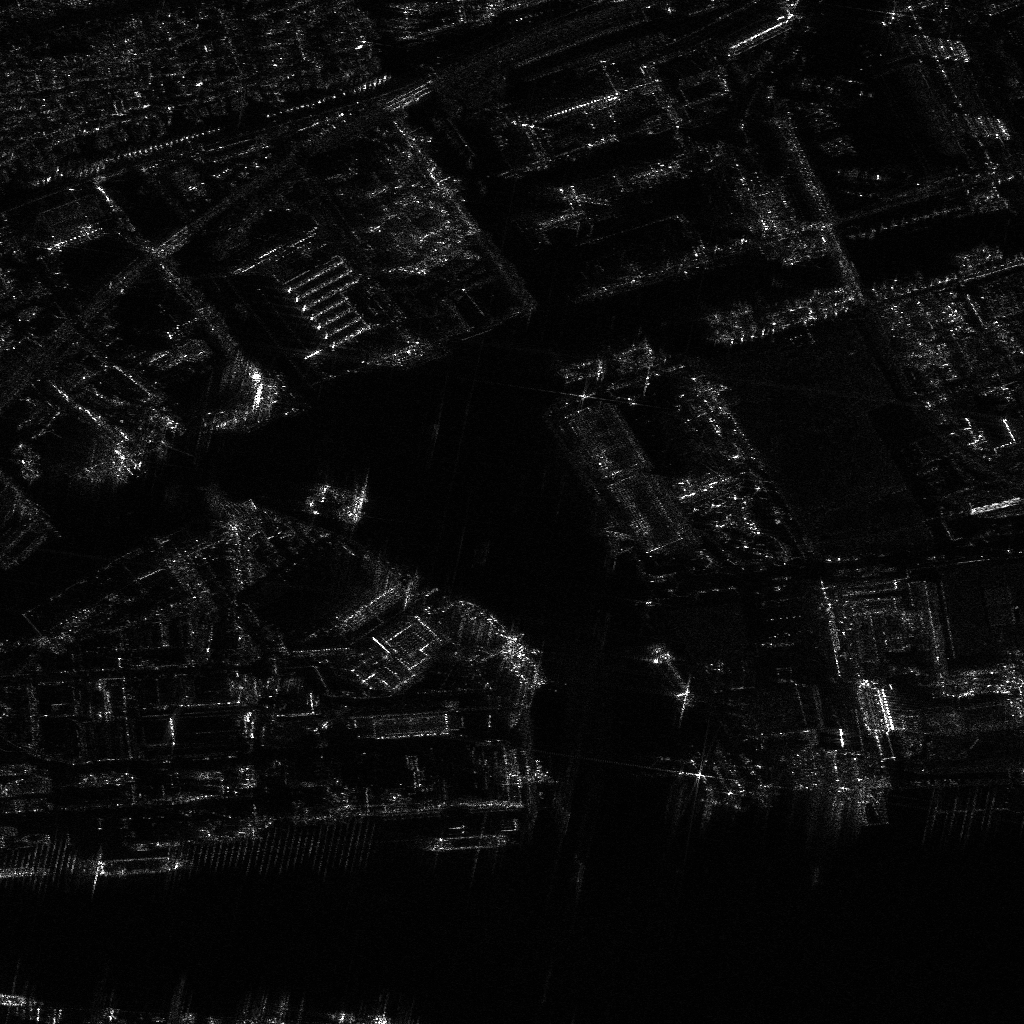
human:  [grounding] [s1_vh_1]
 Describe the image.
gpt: In the satellite image, there is  <ref>2 medium container </ref> <box>[[30, 47, 35, 48, 22], [30, 49, 34, 50, 22]]</box> located at center,  <ref>2 medium container </ref> <box>[[0, 94, 1, 100, 90], [0, 81, 2, 89, 90]]</box> located at bottom left,  <ref>2 medium container </ref> <box>[[32, 98, 38, 100, 1], [65, 75, 72, 77, 66]]</box> located at bottom,  <ref>1 small dredger </ref> <box>[[41, 81, 50, 83, 0]]</box> located at bottom,  <ref>1 large container </ref> <box>[[61, 65, 69, 67, 59]]</box> located at center,  <ref>1 medium dredger </ref> <box>[[11, 79, 14, 88, 90]]</box> located at bottom left.